Interaction volume radius: 10 \u00c5
Interaction volume height: 20 \u00c5
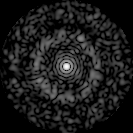
Disorder parameter: 0.8368